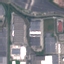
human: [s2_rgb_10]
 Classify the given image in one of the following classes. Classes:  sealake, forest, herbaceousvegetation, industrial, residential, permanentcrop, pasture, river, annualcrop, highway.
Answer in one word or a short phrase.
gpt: Industrial